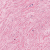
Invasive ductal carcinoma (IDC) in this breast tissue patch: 0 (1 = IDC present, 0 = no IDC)